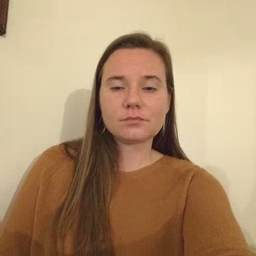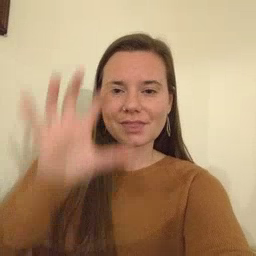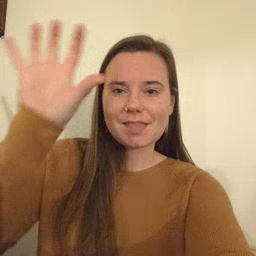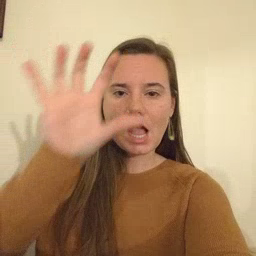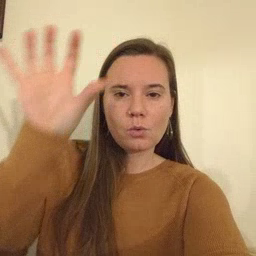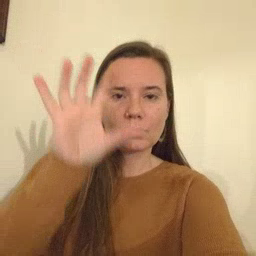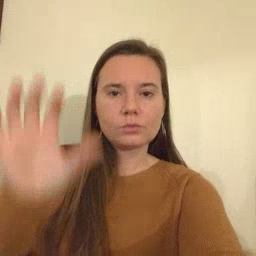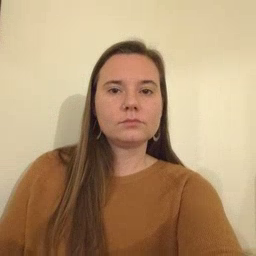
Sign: cloud